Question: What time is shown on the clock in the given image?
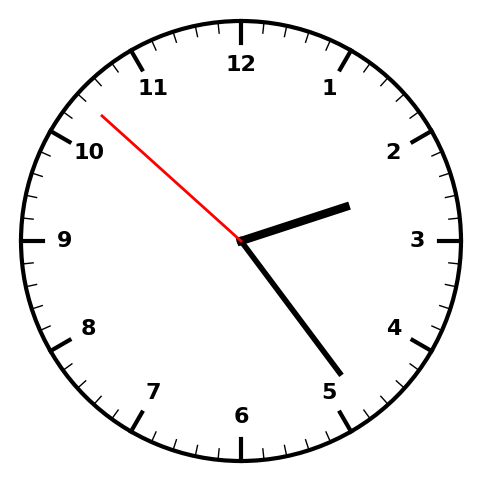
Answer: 02:23:52